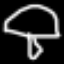
Label: mushroom